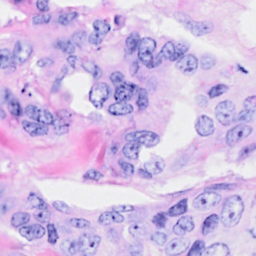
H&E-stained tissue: Breast